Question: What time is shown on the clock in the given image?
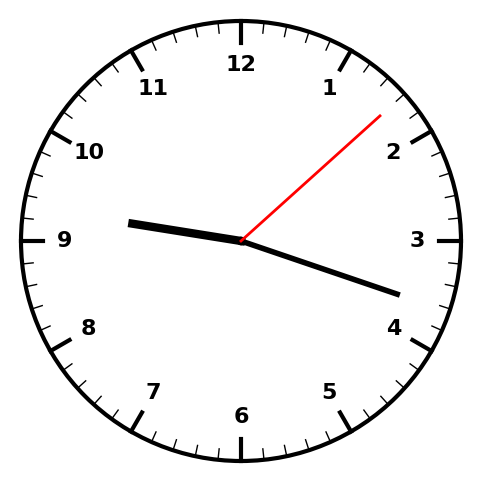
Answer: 09:18:08